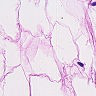
Metastatic tissue present: no